Question: I am using 'NSDateFormatter' to get a date from an 'NSString' I am confused as to why the following is not working:
'''
NSDateFormatter *df = [[NSDateFormatter alloc] init];
[df setDateFormat:@"yyyy-MM-dd hh:mm:ss"];
NSDate *myDate = [df dateFromString: timeDateUpdated];
'''
remains nil and yet, as the image shows the appears to be of the correct format.

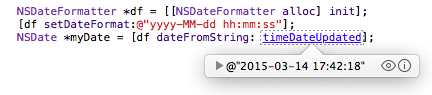
Answer: Wrong format, use 'HH' instead of 'hh'.
The 'h' directive is for hour in the am/pm format, will not work with '17'.
See this comprehensive date formatting <URL>